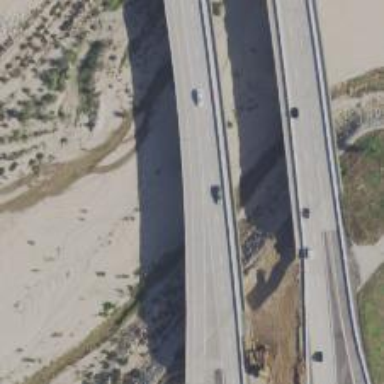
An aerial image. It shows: Bridge over motorway_link.